Question: I have a rather simple Excel problem that I cannot seem to solve using the fill handle. I have spent two days developing complex formulas to extract and format hexadecimal test data but I'm stuck on what seems a trivial problem. It is best described with an image(I need 10 rep to post directly):

I have a pair of columns of 128 rows, each row across the columns contains consecutive data entries. I want to arrange the data in a single in-order column, as show above. I tried manually entering a series of functions in column D ('=A1','=B1','=A2','=B2' etc.) for the first several rows and using the fill handle, but it ends up skipping large chunks of the data.
There must be a simple solution for this sort of rearrangement but I cannot work it out!
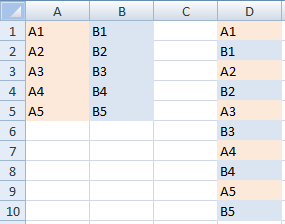
Answer: Try '=INDEX($A$1:$B$128,INT((ROW()+1)/2),ABS(MOD(ROW(),2)-2))'. Put in C1 and fill down. If you are putting it somewhere else that doesn't begin at row 1, subtract (start row - 1) from each call to 'ROW()'.